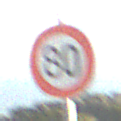
Verkehrszeichen: Geschwindigkeit80
Umgebung: Outdoor, Nature
Tageszeit: SunriseSunset
Wetter: PartlyCloudy
Licht: Natural
Jahreszeit: NotSpecified
Kontrast: HighContrast